Field crop: maize
Growth stage: 1
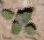
Species: chenopodium